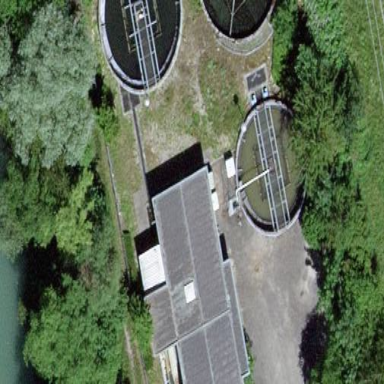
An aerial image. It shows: Water works facility.